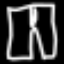
Label: pants